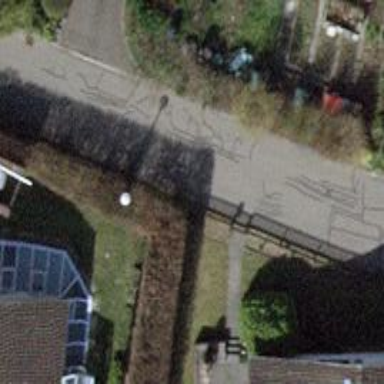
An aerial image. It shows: Hedge barrier.